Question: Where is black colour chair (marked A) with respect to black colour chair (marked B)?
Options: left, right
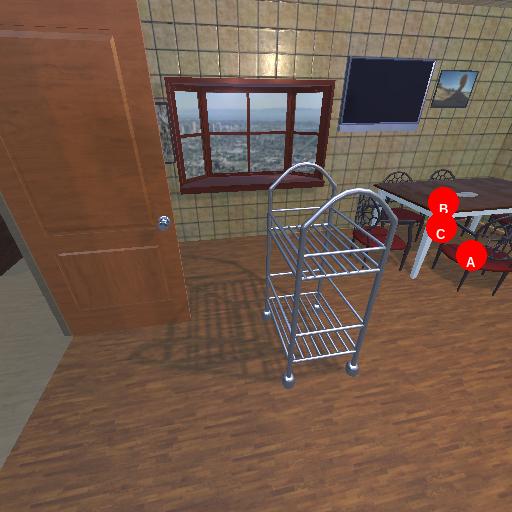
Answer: left